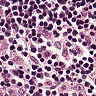
Metastatic tissue present: no